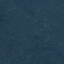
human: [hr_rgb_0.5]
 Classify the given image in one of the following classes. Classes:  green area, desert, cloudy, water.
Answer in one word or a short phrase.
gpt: green area